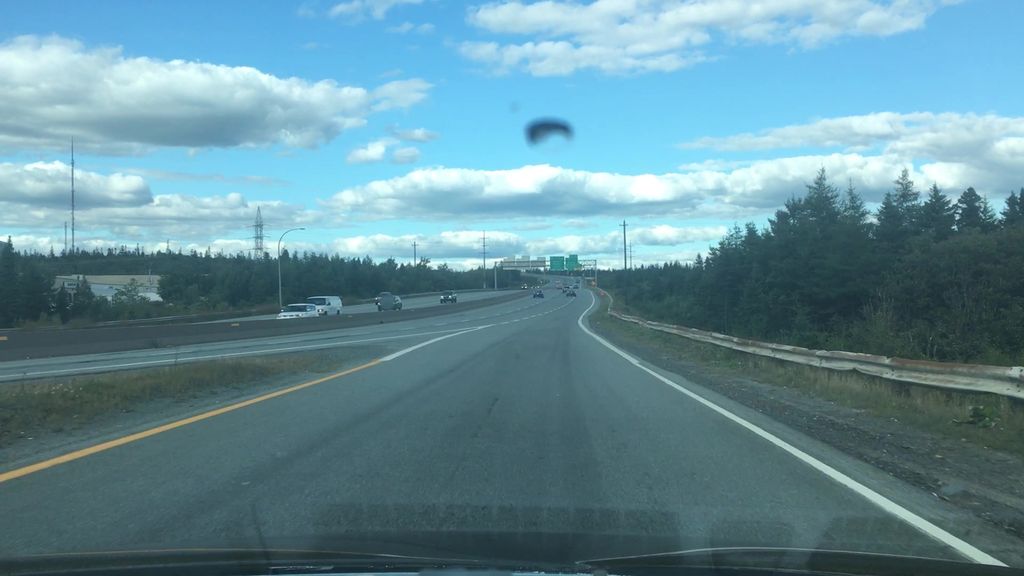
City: halifax